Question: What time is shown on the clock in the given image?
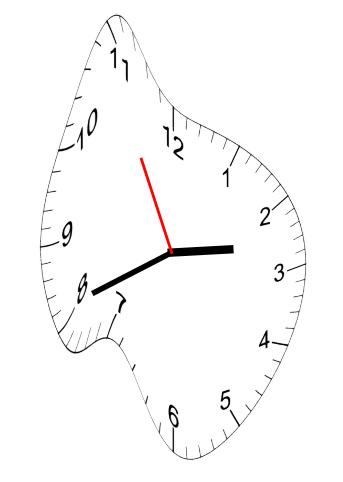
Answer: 02:40:55